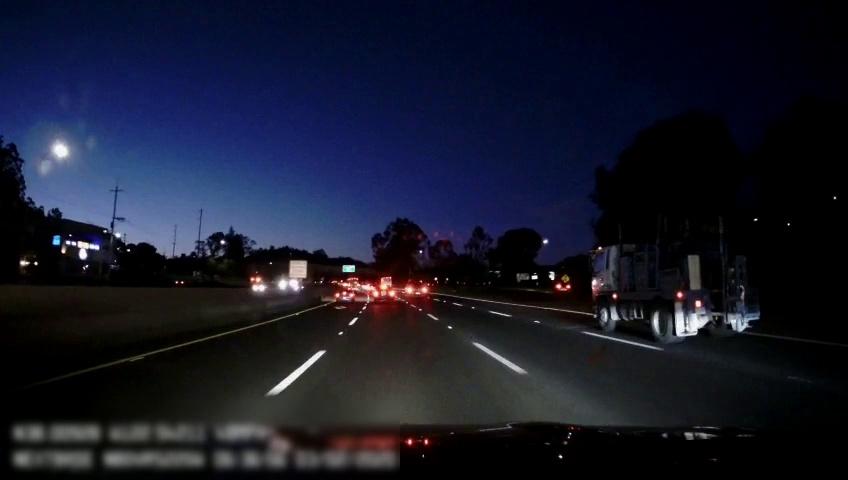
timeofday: Night
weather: Other
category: Drivable Space
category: Vehicles | Car
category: Vehicles | Other LV
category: Vehicles | SUV
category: Vehicles | Car
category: Vehicles | Car
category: Vehicles | Car
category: Lanes | Alternate Lane
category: Lanes | Current Lane
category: Lanes | Current Lane
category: Lanes | Alternate Lane
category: Lanes | Alternate Lane
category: Traffic | Signs
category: Traffic | Signs